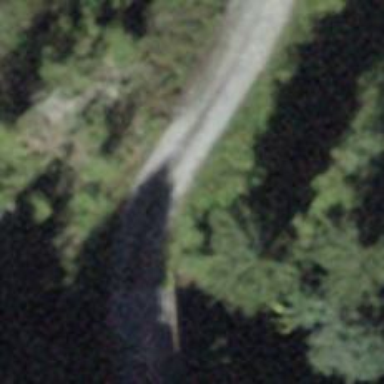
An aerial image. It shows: Service road bridge with grass paver surface.